Question: I am making a chatting application. I have a separated nib view (ActionButtonsView) for the content of scroll view since it's difficult to edit in storyboard, and I may use different nibs for the content of the same scroll view (e.g. ActionButtonsView, Emoji view, etc)
The file owner of the nib view is ActionButtonsView class, however, I need to connect the buttons to ChatViewController (instead of ActionButtonsView) to trigger some actions. The ChatViewController is in storyboard, not nib.
How can I do that?

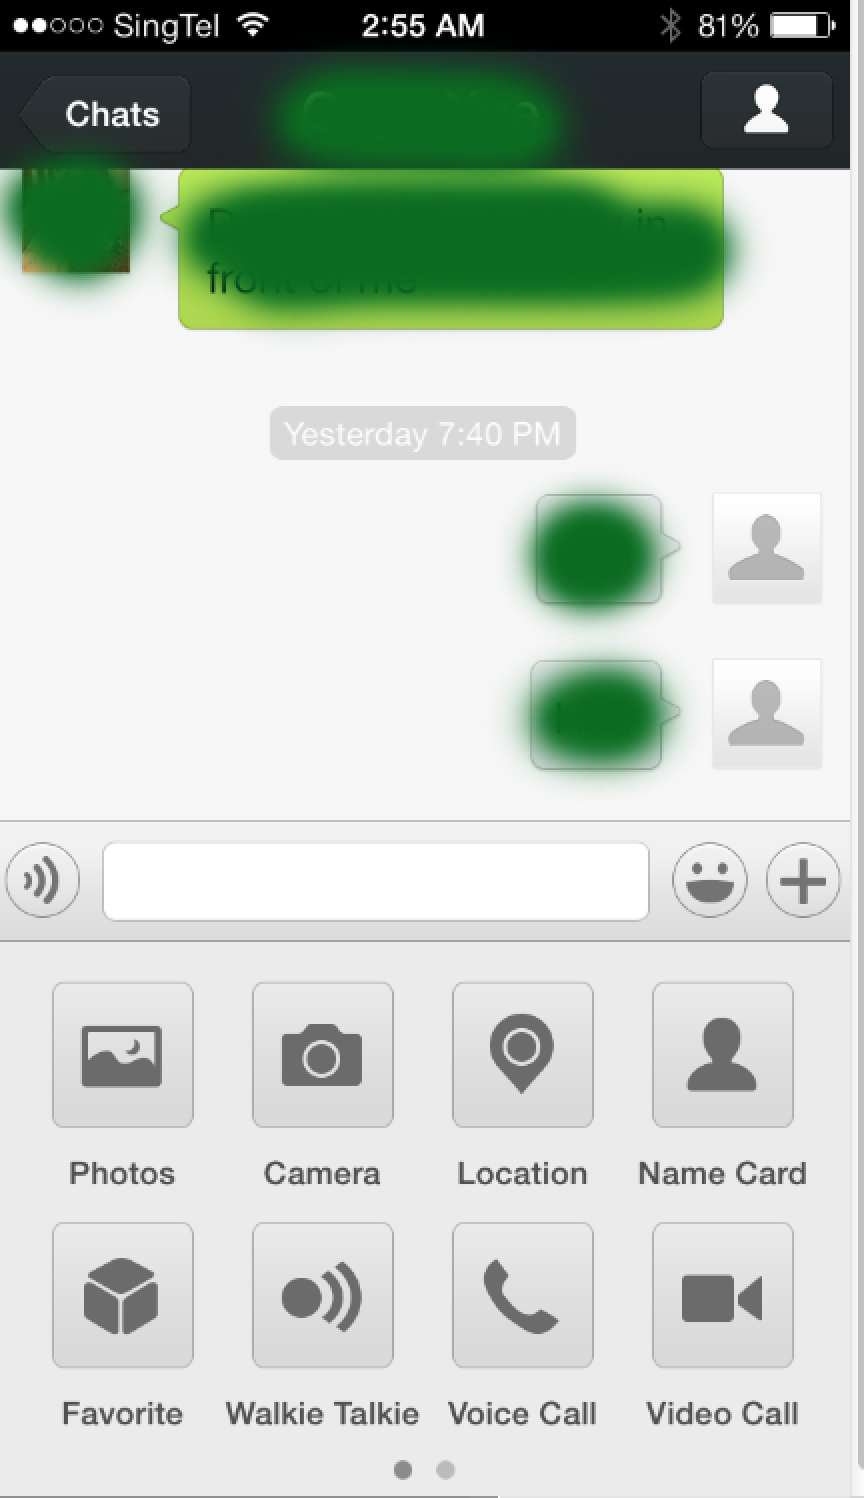
Answer: Regardless of whether it's possible or not, I wouldn't create a dependency between a view and its view controller that way.
What I'd use is a delegate: create a delegate to handle your button events, implement it in the view controller, pass it as delegate to the view, and from the view call the delegate methods in your button event handlers accordingly.
Another option is using 'NSNotificationCenter' - but it's more a tool to broadcast events, whereas in your case it would be a point to point notification.